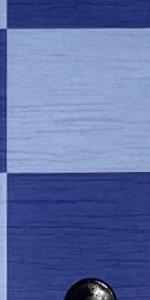
Label: Empty